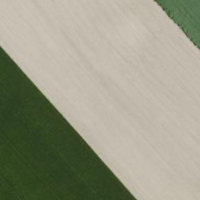
EUNIS habitat code: 52
Species observed at this site:
Milvus milvus